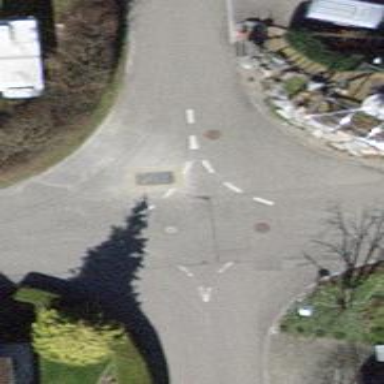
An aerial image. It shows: Residential road with asphalt surface.